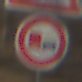
Verkehrszeichen: UeberholverbotKraftfahrzeuge
Zusatzzeichen oben: ViehtriebRechts
Umgebung: Outdoor, Suburban
Tageszeit: MorningAfternoon
Wetter: PartlyCloudy
Licht: Natural
Jahreszeit: NotSpecified
Kontrast: HighContrast